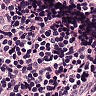
Metastatic tissue present: no